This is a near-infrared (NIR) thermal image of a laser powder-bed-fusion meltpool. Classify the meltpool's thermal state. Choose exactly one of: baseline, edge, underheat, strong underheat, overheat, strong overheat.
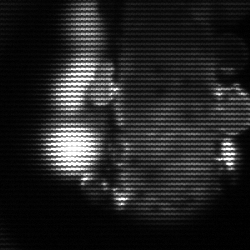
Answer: strong underheat